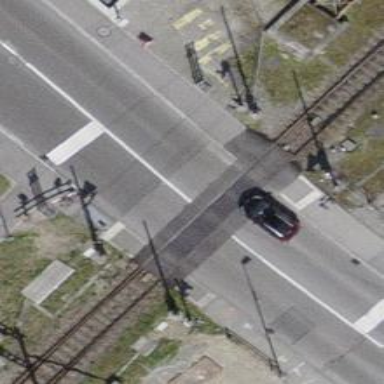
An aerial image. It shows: Full barrier level crossing on railway.